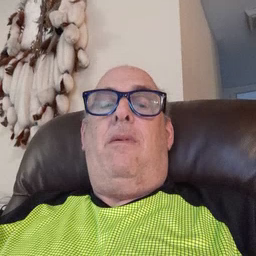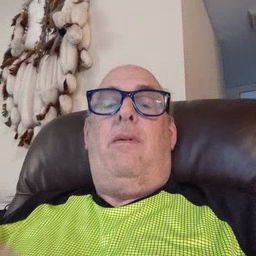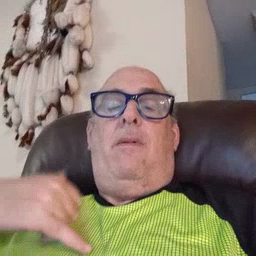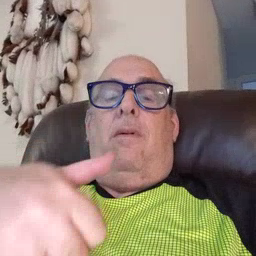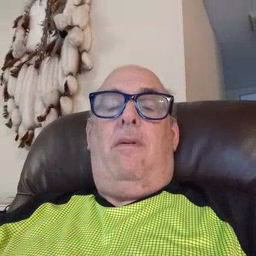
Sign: jacket